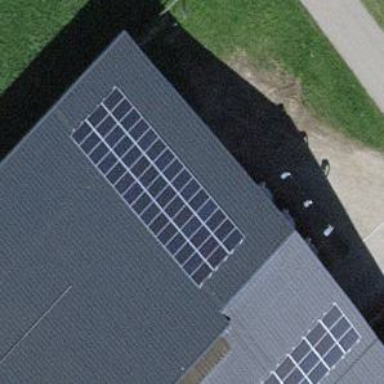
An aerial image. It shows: Solar power generator utilizing photovoltaic technology with solar photovoltaic panels.